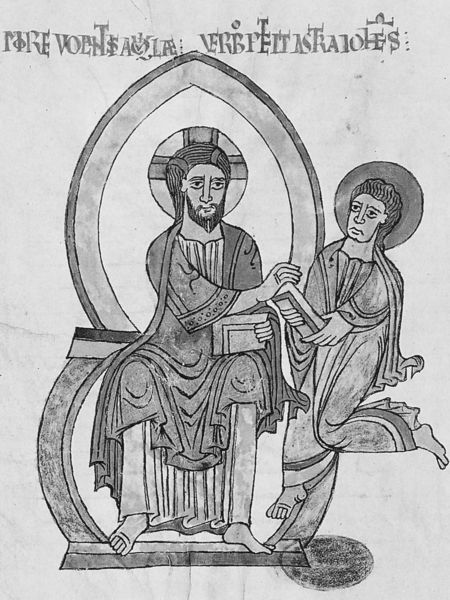
Titel: Evangeliar
Institution: Perpignan, Bibliothèque Municipale
Schlagwörter: kopf, mann, umhang, weiß, sitzen, haar, mund, männer, nase, schwarz, stuhl, zeichnung, blick, bart, augen, bibel, falten, haare, sitzend, blatt, locken, engel, bein, füße, schrift, papier, sitz, thron, inschrift, robe, buch, fuss, geben, schwarzweiß, text, knien, tron, heiligenschein, christus, jesus, mittelalter, heilige, jünger, heilig, petrus, latein, schwrz, heiligenscheine, evangelist, himmelsthron